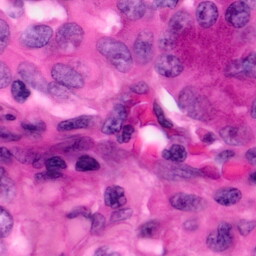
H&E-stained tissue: Pancreatic